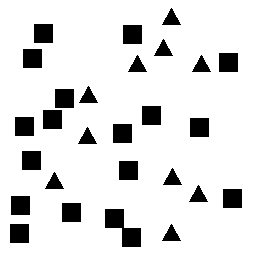
Squares: 18
Triangles: 10
Stars: 0
Total shapes: 28